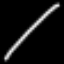
Label: line